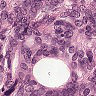
Metastatic tissue present: yes